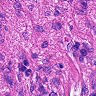
Metastatic tissue present: yes